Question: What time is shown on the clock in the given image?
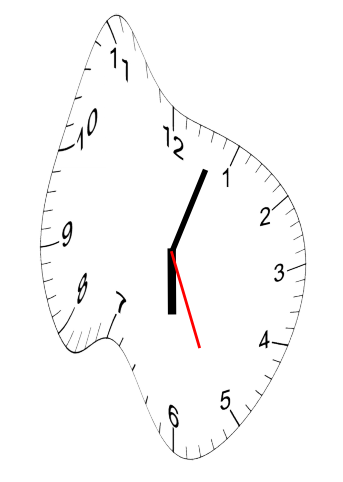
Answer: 06:03:26